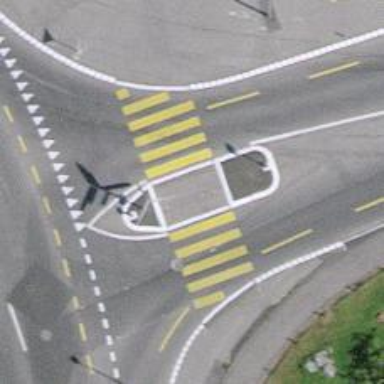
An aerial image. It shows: Traffic island located on footway.